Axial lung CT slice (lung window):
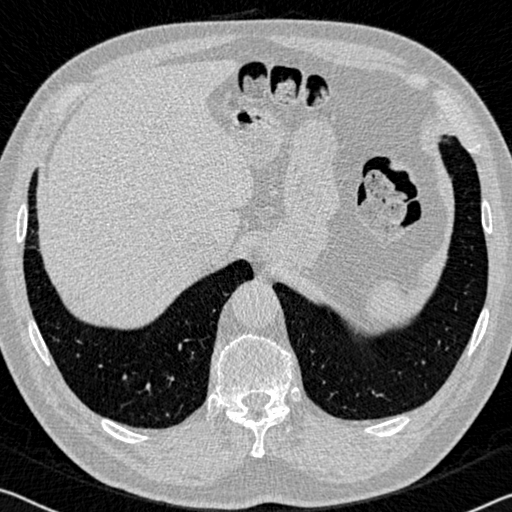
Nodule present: no